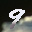
Label: 9